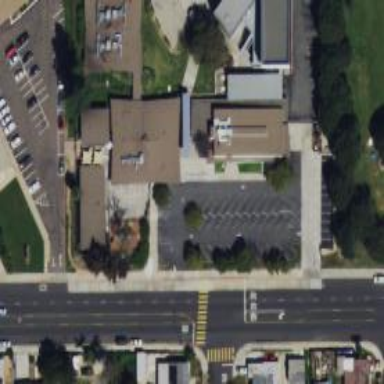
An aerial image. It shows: School.